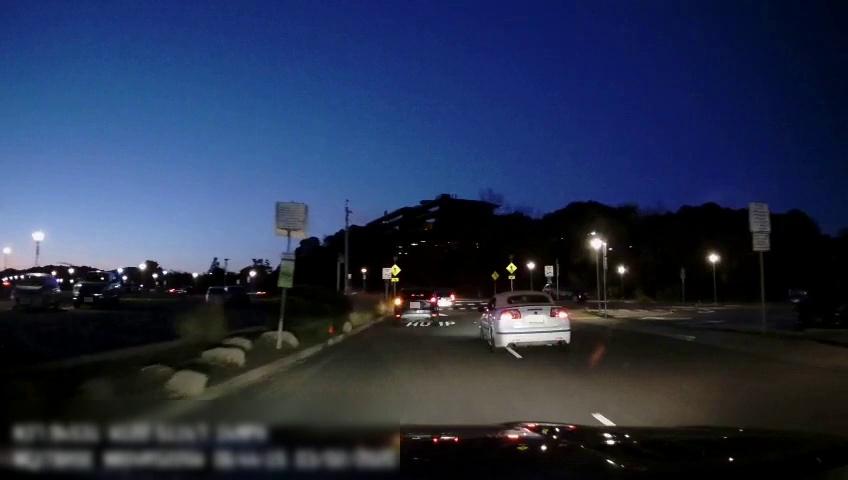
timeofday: Night
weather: Other
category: Drivable Space
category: Drivable Space
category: Vehicles | SUV
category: Vehicles | SUV
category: Vehicles | SUV
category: Vehicles | Car
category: Vehicles | SUV
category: Vehicles | Car
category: Vehicles | Car
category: Vehicles | SUV
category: Vehicles | Car
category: Vehicles | Car
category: Lanes | Current Lane
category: Traffic | Signs
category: Traffic | Signs
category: Traffic | Signs
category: Traffic | Signs
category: Traffic | Signs
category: Traffic | Signs
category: Traffic | Signs